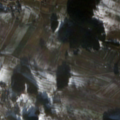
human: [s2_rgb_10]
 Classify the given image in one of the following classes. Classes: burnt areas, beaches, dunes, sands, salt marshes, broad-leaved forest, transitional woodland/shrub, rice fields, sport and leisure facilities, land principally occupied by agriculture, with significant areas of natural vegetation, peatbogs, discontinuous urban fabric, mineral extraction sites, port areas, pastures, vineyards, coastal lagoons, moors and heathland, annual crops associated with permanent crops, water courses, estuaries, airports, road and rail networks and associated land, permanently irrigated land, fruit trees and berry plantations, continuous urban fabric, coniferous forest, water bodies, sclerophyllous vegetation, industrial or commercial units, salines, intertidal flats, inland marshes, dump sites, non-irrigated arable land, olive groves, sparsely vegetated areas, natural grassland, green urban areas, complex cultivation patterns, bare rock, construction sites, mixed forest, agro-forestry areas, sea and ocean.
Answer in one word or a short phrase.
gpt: discontinuous urban fabric, non-irrigated arable land, land principally occupied by agriculture, with significant areas of natural vegetation, coniferous forest